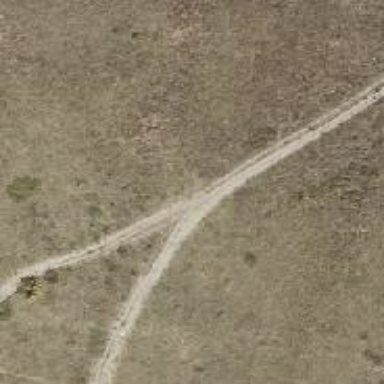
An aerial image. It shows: Path on the ground.